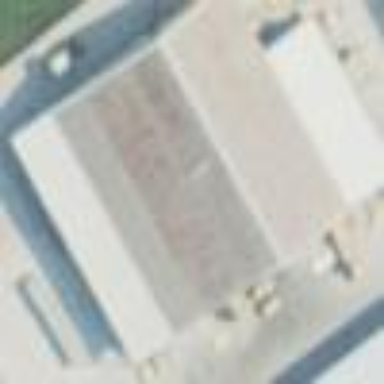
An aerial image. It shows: Warehouse building.